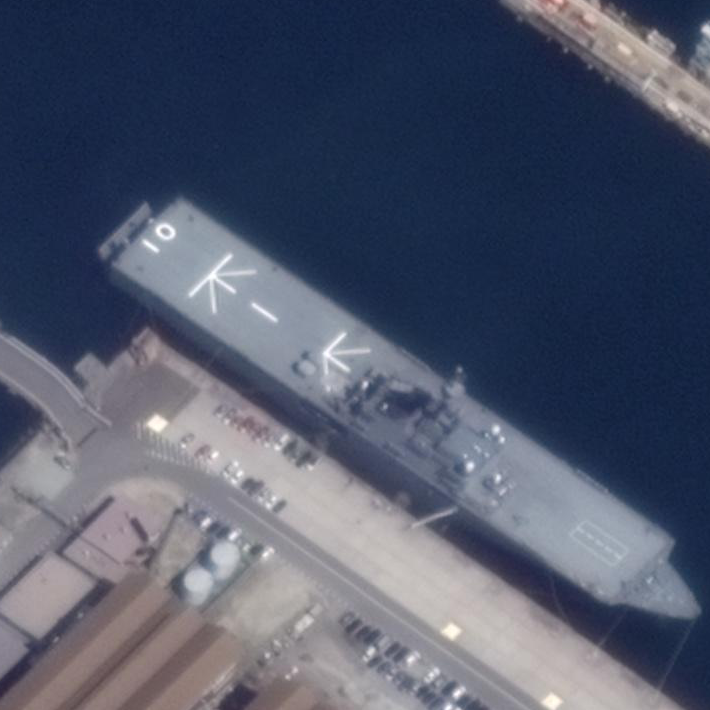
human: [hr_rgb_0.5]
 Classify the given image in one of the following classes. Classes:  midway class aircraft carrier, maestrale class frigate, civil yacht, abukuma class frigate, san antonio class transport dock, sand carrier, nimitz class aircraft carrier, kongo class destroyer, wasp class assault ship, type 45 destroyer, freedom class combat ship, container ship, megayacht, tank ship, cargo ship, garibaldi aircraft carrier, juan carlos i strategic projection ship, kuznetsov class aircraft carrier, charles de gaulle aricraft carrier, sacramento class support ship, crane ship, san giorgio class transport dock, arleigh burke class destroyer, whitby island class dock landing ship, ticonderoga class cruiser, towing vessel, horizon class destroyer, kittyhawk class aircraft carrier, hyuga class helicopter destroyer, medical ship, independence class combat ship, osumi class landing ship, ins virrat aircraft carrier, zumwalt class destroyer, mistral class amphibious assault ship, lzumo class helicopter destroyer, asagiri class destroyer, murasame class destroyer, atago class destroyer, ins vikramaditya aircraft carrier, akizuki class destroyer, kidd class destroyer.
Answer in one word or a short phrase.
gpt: Osumi class landing ship